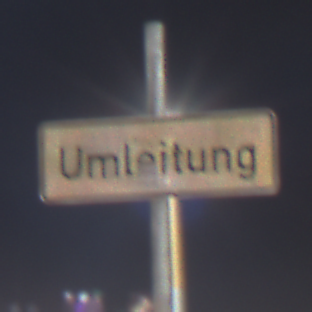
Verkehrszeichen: Umleitungsankuendigung
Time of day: Night
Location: Outdoor (Urban)
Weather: PartlyCloudy
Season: NotSpecified
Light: Artificial